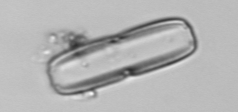
Label: Ephemera